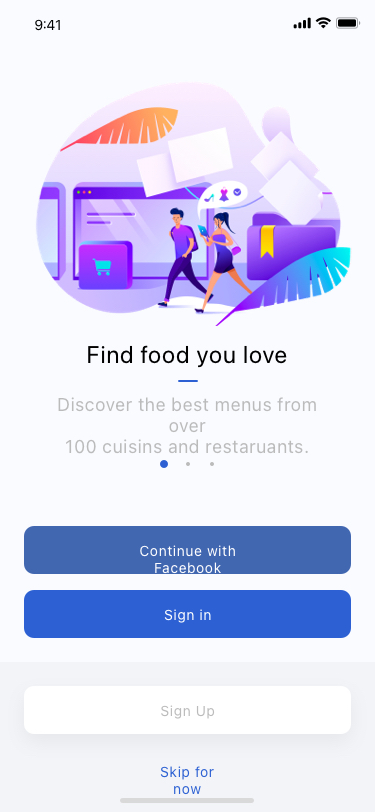
Text in this UI design:
Find food you love
Discover the best menus from over
100 cuisins and restaruants.
Skip for now
Continue with Facebook